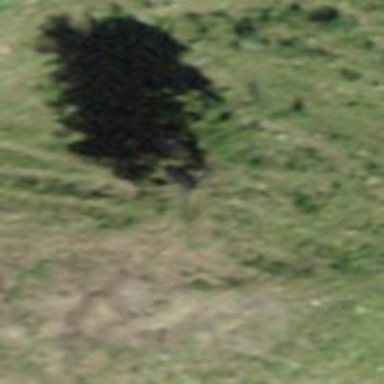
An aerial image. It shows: Needle-leaved tree in its natural environment.